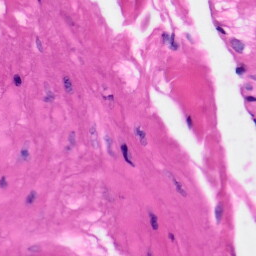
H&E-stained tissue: Skin